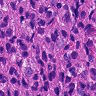
Metastatic tissue present: yes